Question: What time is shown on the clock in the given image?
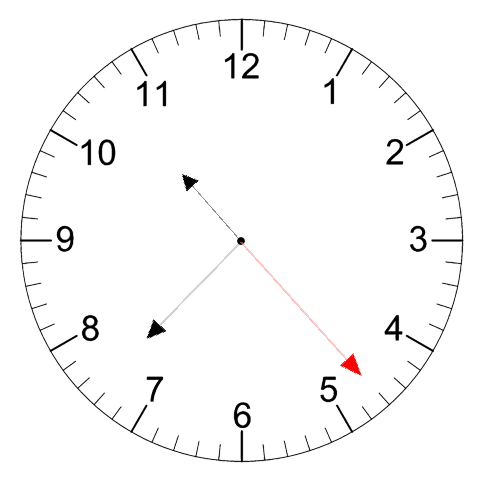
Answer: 10:37:23